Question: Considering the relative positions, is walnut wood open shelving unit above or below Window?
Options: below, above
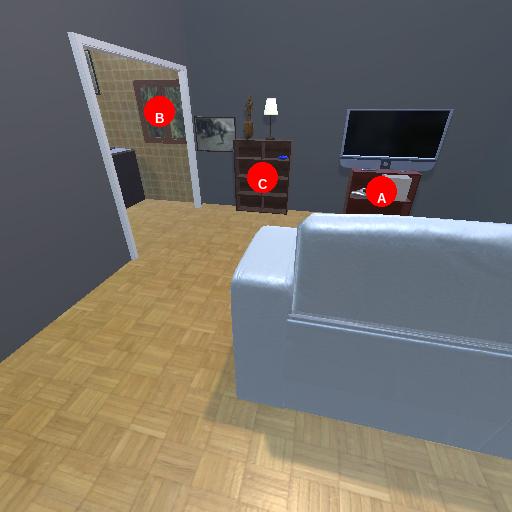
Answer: below